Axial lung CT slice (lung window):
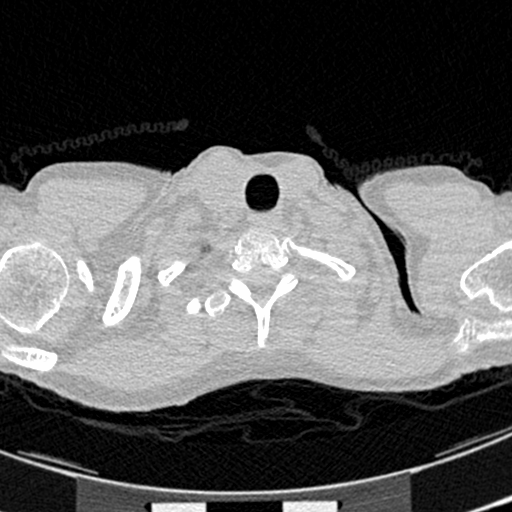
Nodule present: no